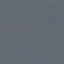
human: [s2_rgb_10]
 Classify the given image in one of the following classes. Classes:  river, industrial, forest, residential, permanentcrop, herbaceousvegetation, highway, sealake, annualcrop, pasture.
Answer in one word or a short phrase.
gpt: SeaLake